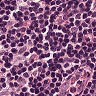
Metastatic tissue present: no